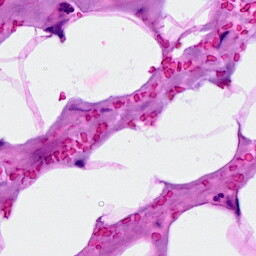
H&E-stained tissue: Breast